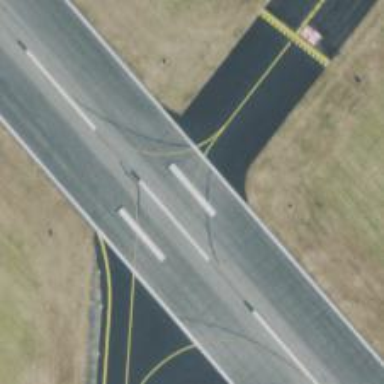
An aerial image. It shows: View of taxiway at the airport.